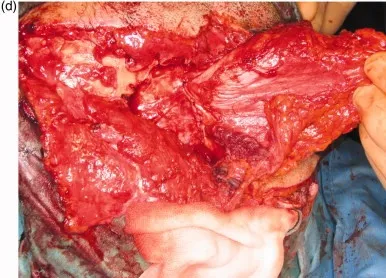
(d) Vascularized fascia was fixed to the edge of the dura.
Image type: medical_photograph (other_medical_photograph)